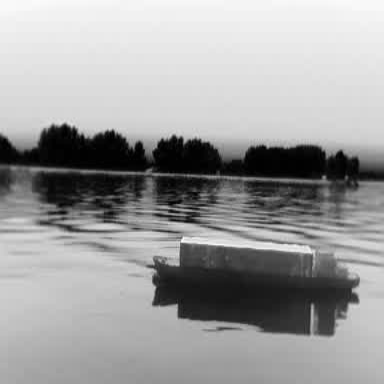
There is a fishing_boat in the infrared image.